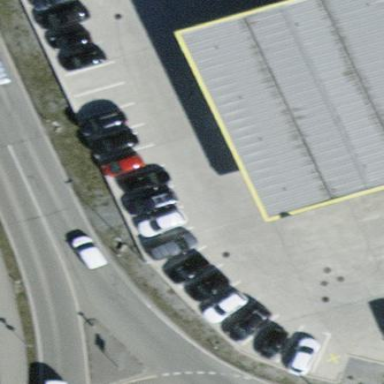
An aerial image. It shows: Parking area with asphalt surface.